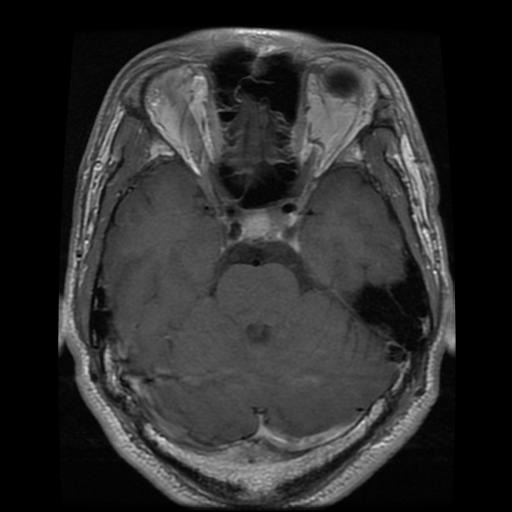
Label: pituitary